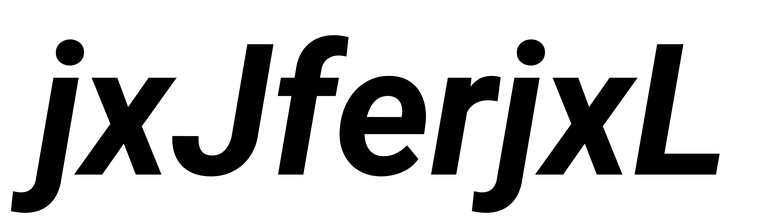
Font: Roboto-Italic_Bold_Italic